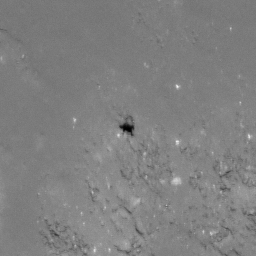
Pit: Lalande 12
Host crater: Lalande
Host type: impact_melt
Lunar coordinates: latitude -4.427, longitude 351.444